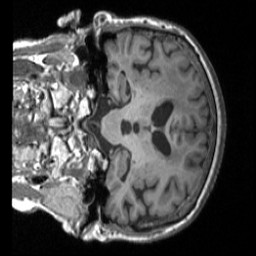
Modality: T1w
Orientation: coronal
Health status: ill
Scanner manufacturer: siemens
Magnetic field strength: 3 T
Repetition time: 1.9 s
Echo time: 0.00251 s